Field crop: maize
Growth stage: 2
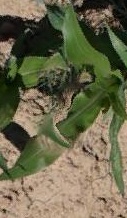
Species: maize